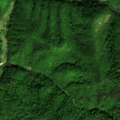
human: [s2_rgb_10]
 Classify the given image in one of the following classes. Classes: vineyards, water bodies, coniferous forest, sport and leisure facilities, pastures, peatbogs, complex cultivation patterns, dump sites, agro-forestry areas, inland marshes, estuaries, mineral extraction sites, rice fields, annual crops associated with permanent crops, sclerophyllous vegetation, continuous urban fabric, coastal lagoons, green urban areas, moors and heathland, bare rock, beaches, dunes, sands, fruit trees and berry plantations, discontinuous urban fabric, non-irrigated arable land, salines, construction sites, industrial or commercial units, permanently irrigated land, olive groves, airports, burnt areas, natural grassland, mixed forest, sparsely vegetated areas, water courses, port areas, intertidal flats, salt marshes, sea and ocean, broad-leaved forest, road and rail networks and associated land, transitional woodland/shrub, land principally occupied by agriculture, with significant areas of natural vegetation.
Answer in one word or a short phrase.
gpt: broad-leaved forest